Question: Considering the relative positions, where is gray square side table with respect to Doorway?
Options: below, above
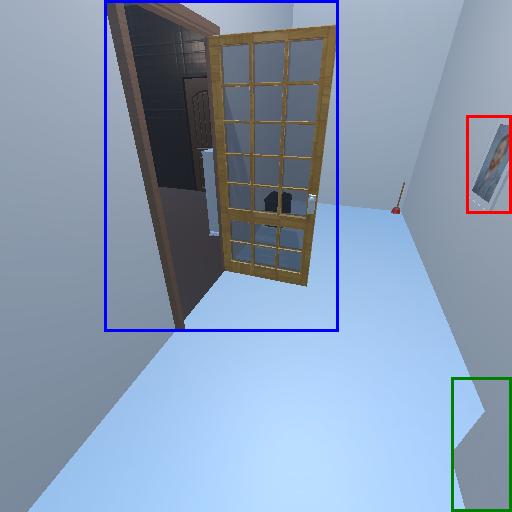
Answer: below